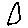
Label: triangle